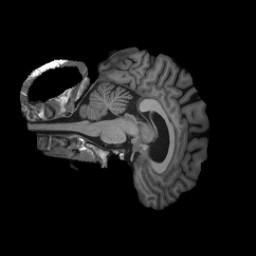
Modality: T1w
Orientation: sagittal
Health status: healthy